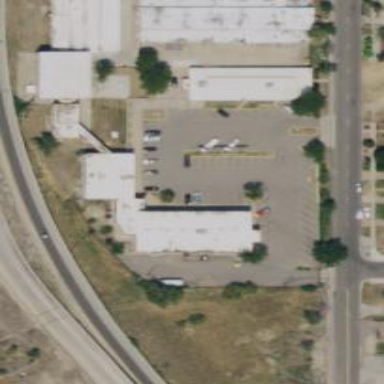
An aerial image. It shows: Retail building.